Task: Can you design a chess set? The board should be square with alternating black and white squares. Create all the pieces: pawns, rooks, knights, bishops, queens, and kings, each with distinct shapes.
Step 4708:
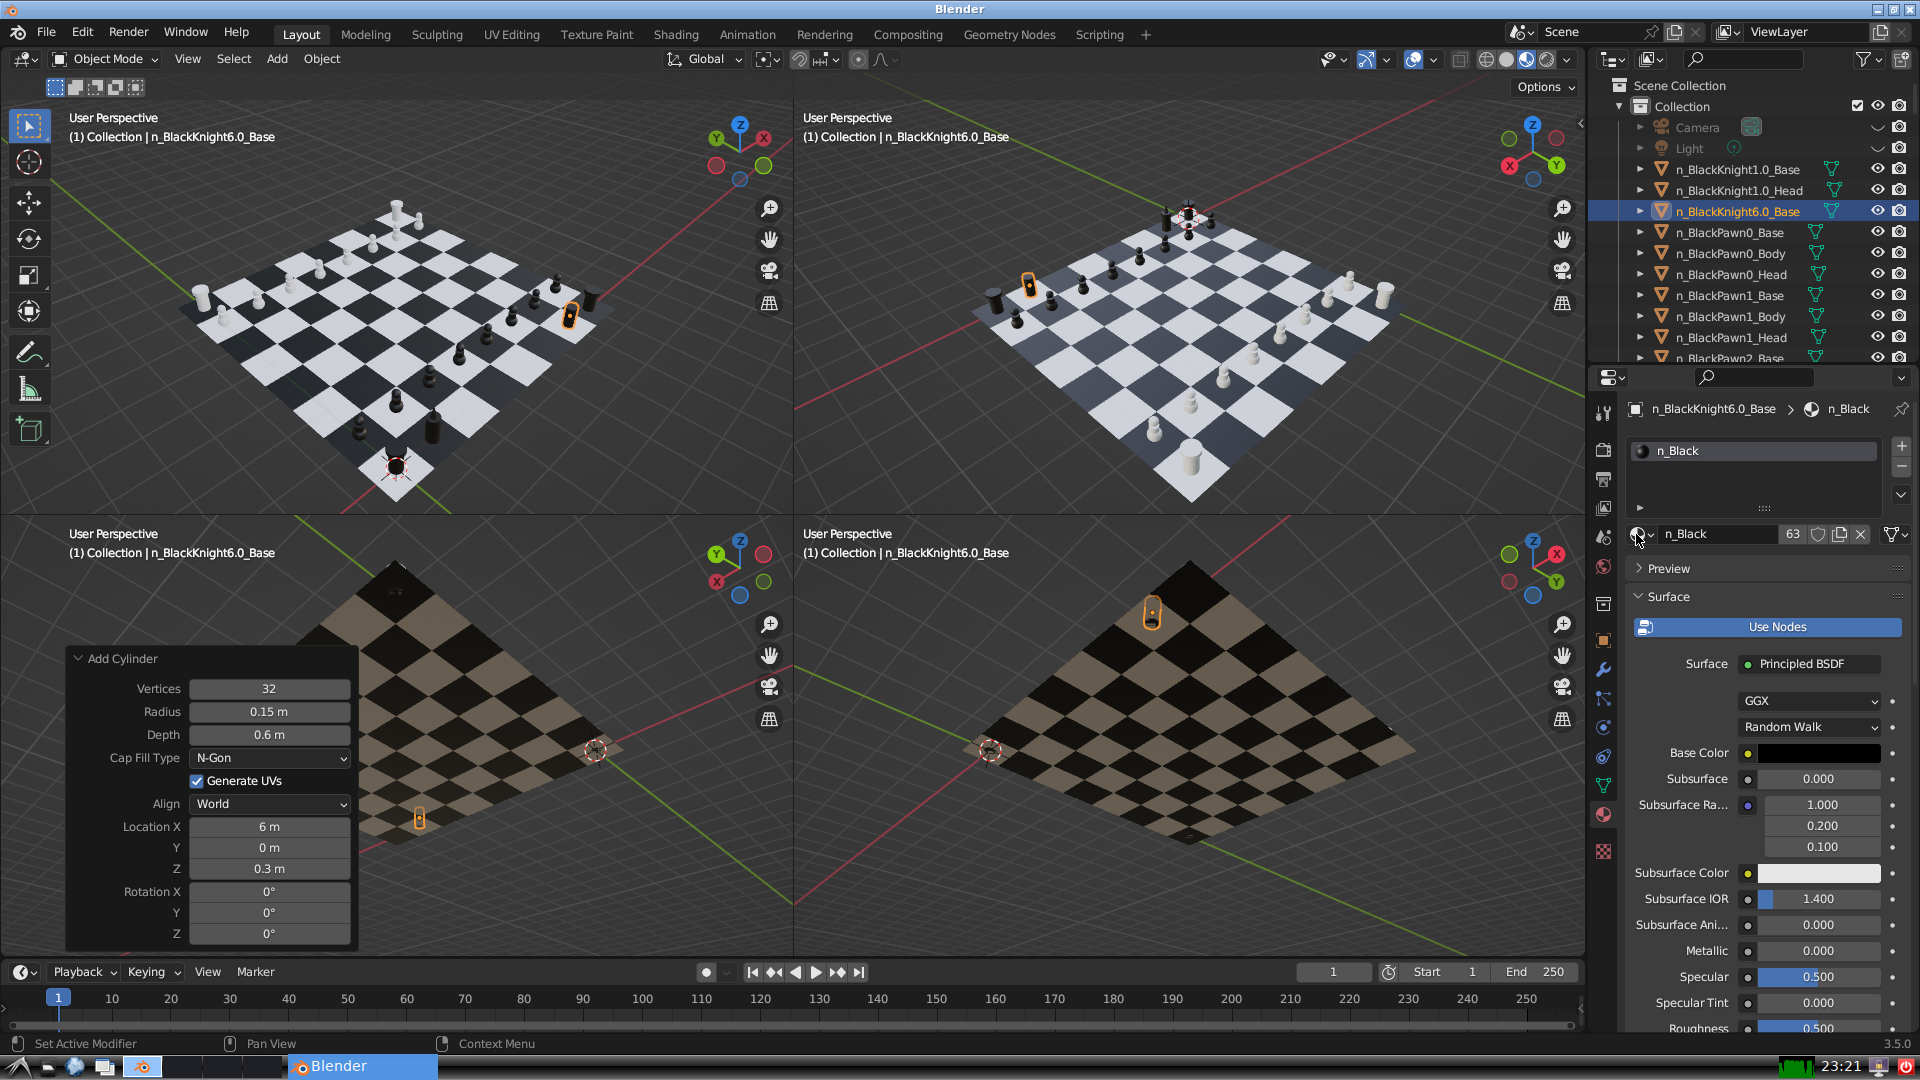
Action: {"mouse_move": [278, 58]}